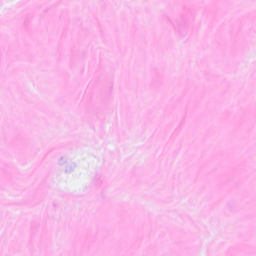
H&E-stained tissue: Breast